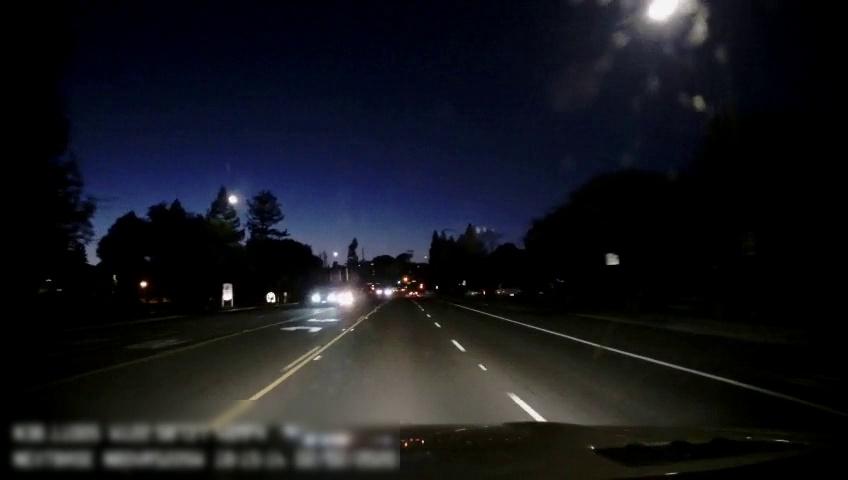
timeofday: Night
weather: Other
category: Drivable Space
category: Drivable Space
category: Vehicles | Car
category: Vehicles | Car
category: Vehicles | SUV
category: Lanes | Alternate Lane
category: Lanes | Current Lane
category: Lanes | Current Lane
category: Lanes | Opposite Lane
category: Lanes | Opposite Lane